Question: I have a requirement in my iPhone app which is something similar to .
I want to give user a space on my view where he can write any character by touch and dragging his finger on the screen and based on what matches with his input the textbox should show the English alphabet.
Above is an example of what I want:

How should I implement this feature? I am a beginner in this.
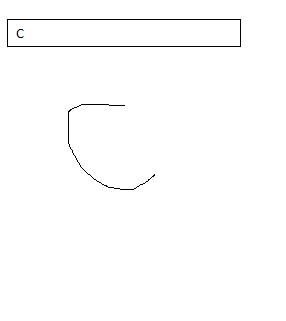
Answer: There is no handwriting Frameworks or Libraries currently available. If you are brainy enough use some gesture techniques of iOS and handwriting algorithms to create it